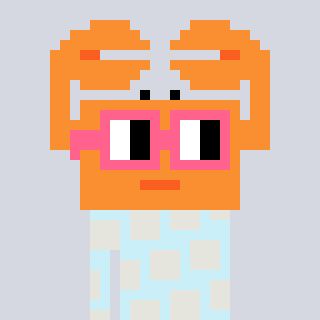
a pixel art character with square pink glasses, a crab-shaped head and a cold-colored body on a cool background